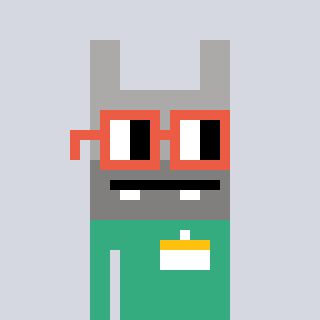
a pixel art character with square orange glasses, a rabbit-shaped head and a teal-colored body on a cool background